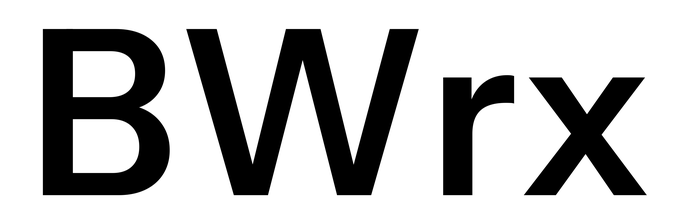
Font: InstrumentSans_SemiBold